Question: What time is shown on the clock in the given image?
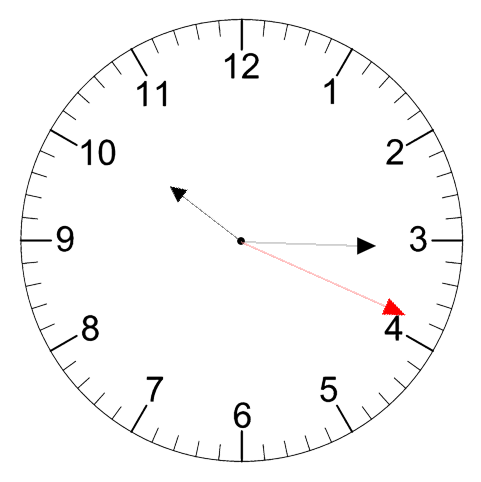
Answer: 10:15:19